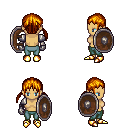
a pixel art fantasy rpg character, female body template, human, tanned skin, steel arm armor, teal pants, dark blonde twin-tailed hairstyle, metal gloves, gold boots, shield, four views (front, back, left, right), 2x2 character sprite sheet, small pixel art, hard edges, no anti-aliasing